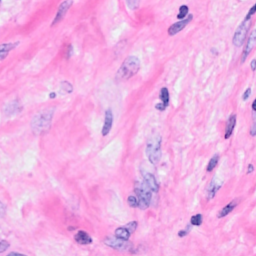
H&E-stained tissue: Breast